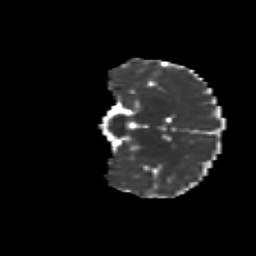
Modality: MD
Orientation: coronal
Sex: female
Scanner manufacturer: siemens
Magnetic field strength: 3 T
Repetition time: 5 s
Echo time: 0.071 s